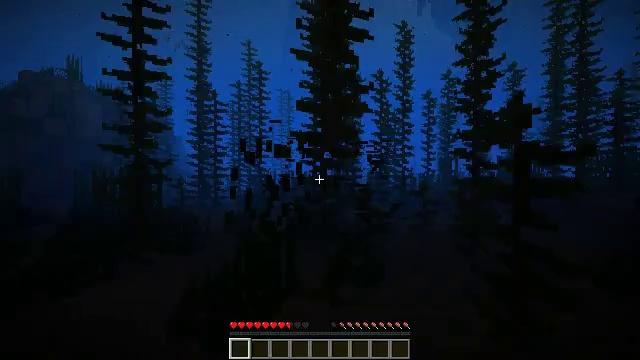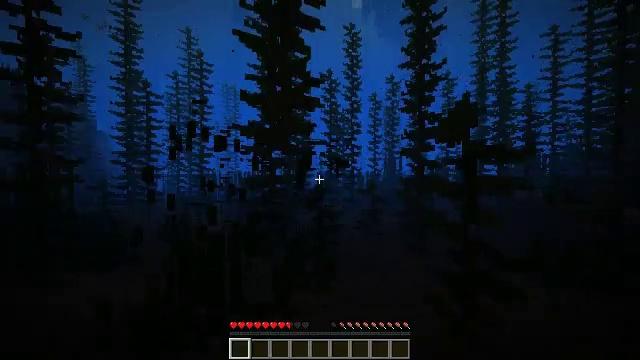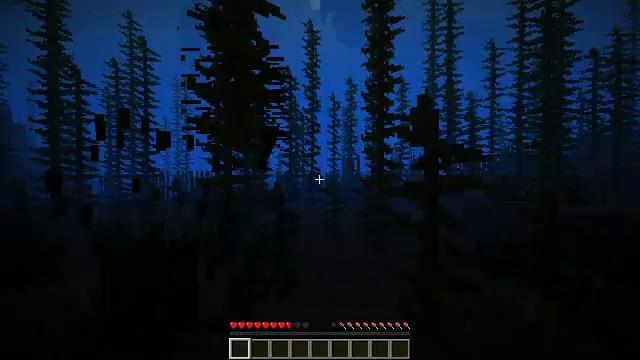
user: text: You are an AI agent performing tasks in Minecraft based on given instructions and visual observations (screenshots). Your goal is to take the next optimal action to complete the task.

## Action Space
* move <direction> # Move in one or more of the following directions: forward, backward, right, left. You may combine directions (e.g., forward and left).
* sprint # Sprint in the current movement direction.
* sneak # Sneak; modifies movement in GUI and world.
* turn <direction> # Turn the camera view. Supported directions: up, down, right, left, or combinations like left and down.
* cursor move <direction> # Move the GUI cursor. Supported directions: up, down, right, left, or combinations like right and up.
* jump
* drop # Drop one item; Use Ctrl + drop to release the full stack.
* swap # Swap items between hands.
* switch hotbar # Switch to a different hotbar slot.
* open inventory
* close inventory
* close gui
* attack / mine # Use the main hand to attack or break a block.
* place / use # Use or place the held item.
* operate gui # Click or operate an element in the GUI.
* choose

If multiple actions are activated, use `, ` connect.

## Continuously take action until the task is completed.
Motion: motion action
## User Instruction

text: Collect tall seagrass by holding left button.
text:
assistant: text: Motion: move forward, turn right, attack / mine
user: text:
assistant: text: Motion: move forward, turn right, attack / mine
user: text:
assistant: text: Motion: attack / mine